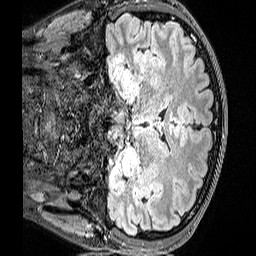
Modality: FLAIR
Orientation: coronal
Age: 22
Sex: male
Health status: healthy
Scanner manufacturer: siemens
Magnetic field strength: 3 T
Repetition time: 5 s
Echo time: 0.388 s